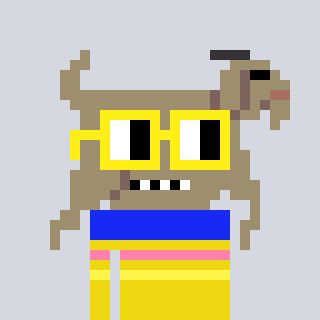
a pixel art character with square yellow glasses, a goat-shaped head and a yellow-colored body on a cool background